Question: Making c/++ function to compute sin(x)
Referancing by the formula;

But i don't know where to stop infinity sum, and i don't want libraries for quick-answer. I want to make it.
I made factorial function well. (fact() function)
'''
double sin(int x) {
int tp=0;
for(int k=1; ;k++)
{
tp+=pow(-1,k)*pow(x,2*k+1)/fact(2*k+1);
}
return tp;
}
'''
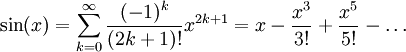
Answer: I ran the loop by 8 times, it's approaching to true value if you improve loop timing. Thanks @Sreeram TP
'''
double sin(int x) {
int tp=0;
for(int k=1;k<8 ;k++)
{
tp+=pow(-1,k)*pow(x,2*k+1)/fact(2*k+1);
}
return tp;
}
'''